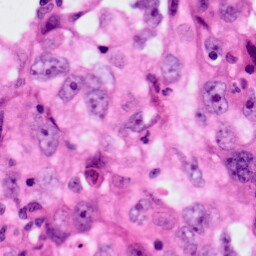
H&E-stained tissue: Lung